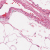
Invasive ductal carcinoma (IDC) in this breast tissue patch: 0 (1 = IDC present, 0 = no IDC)